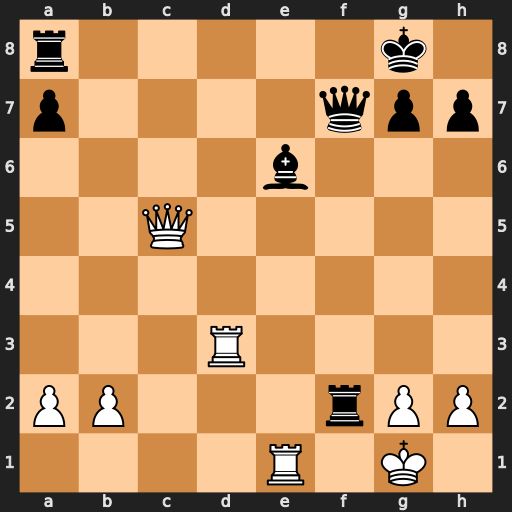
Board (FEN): r5k1/p4qpp/4b3/2Q5/8/3R4/PP3rPP/4R1K1
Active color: w
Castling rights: -
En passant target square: -
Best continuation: Qxf2 Qxf2+ Kxf2